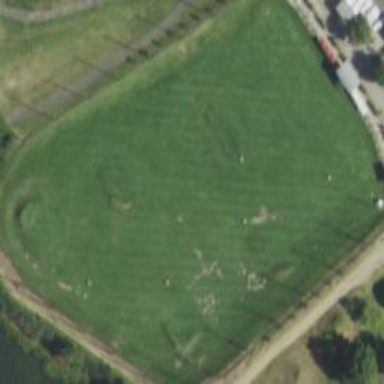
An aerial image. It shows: Golf fairway surrounded by grass.